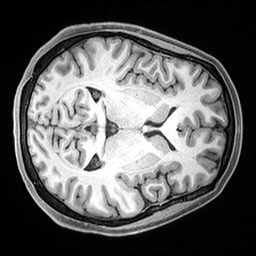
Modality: T1w
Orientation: axial
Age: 28
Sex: female
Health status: healthy
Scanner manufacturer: siemens
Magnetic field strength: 3 T
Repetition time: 2.4 s
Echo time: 0.00217 s